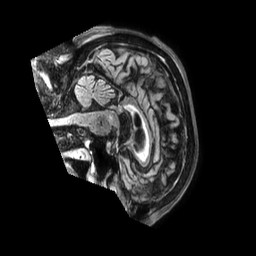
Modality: FLAIR
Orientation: sagittal
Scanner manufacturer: philips
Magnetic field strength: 3 T
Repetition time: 4.8 s
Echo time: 0.34 s